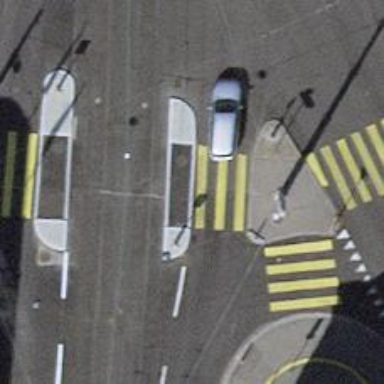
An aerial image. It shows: Kerb barrier.